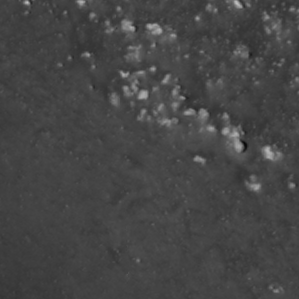
Label: non_frost